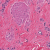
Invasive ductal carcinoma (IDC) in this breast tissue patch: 0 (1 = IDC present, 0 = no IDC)